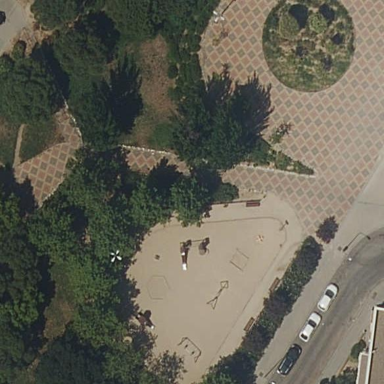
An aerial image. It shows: Park.